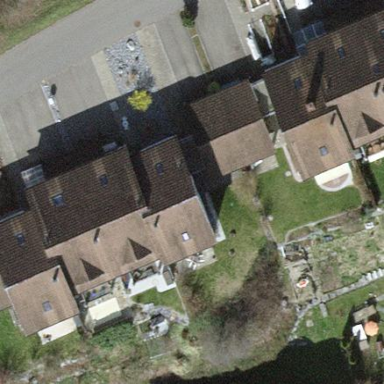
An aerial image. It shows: Terrace building.